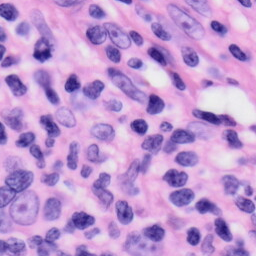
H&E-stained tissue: Skin